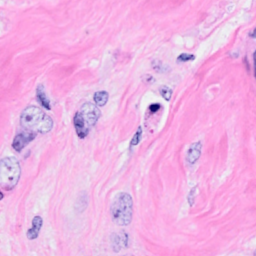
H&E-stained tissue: Breast